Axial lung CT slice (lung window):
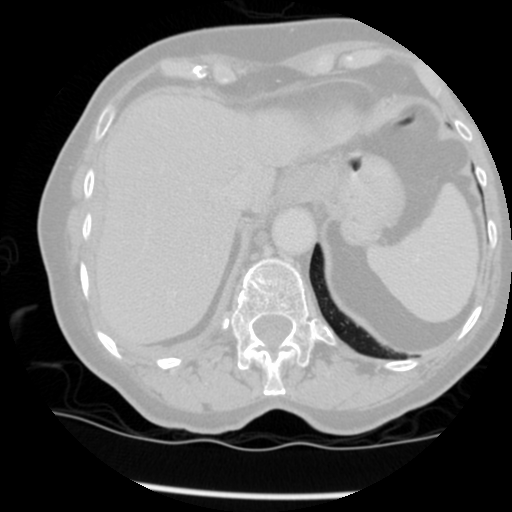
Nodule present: no